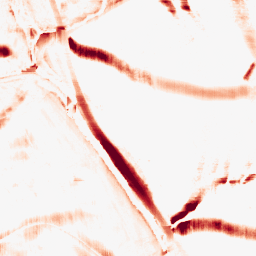
Category: morphological
Decomposition family: morphological_square
Decomposition parameters: operation: opening
size: 20
Upsampling method: bicubic
Upsampling parameters: scale: 2
Upsampling scale: 2